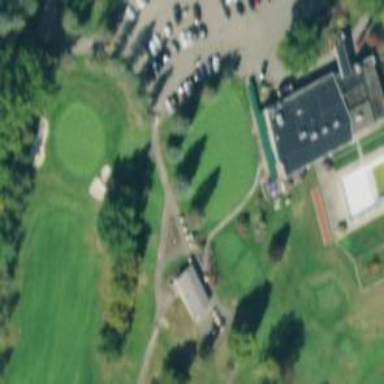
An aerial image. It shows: Path designated for golf carts.